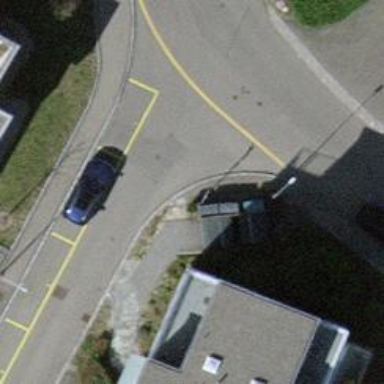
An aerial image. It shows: Residential road with asphalt surface and sidewalk on the left side.